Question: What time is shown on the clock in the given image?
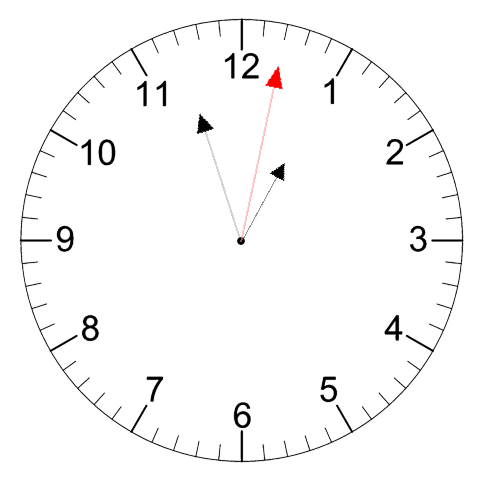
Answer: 12:57:02